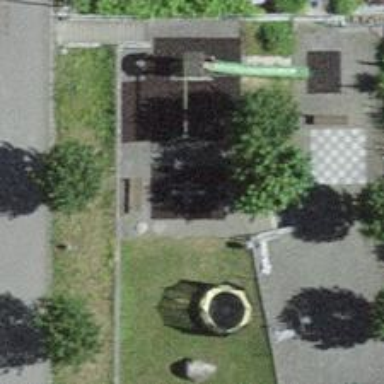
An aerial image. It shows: Seesaw in the playground.